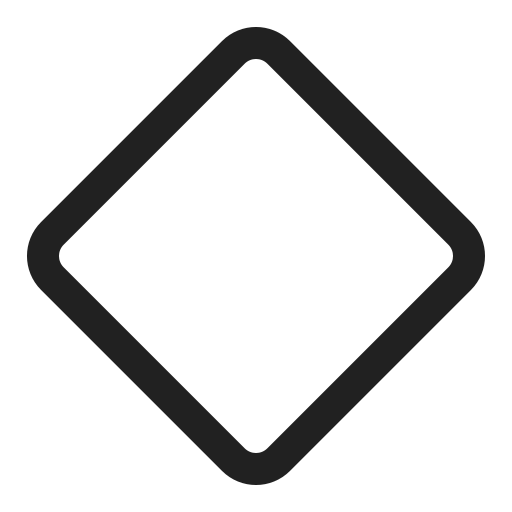
large blue diamond high contrast